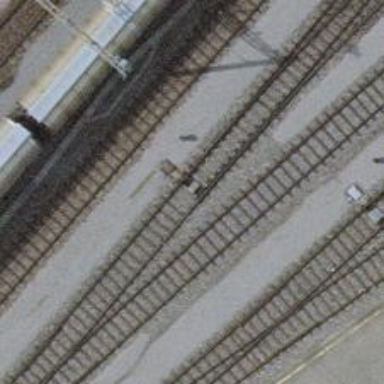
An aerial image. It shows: Railway switch.